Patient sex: M
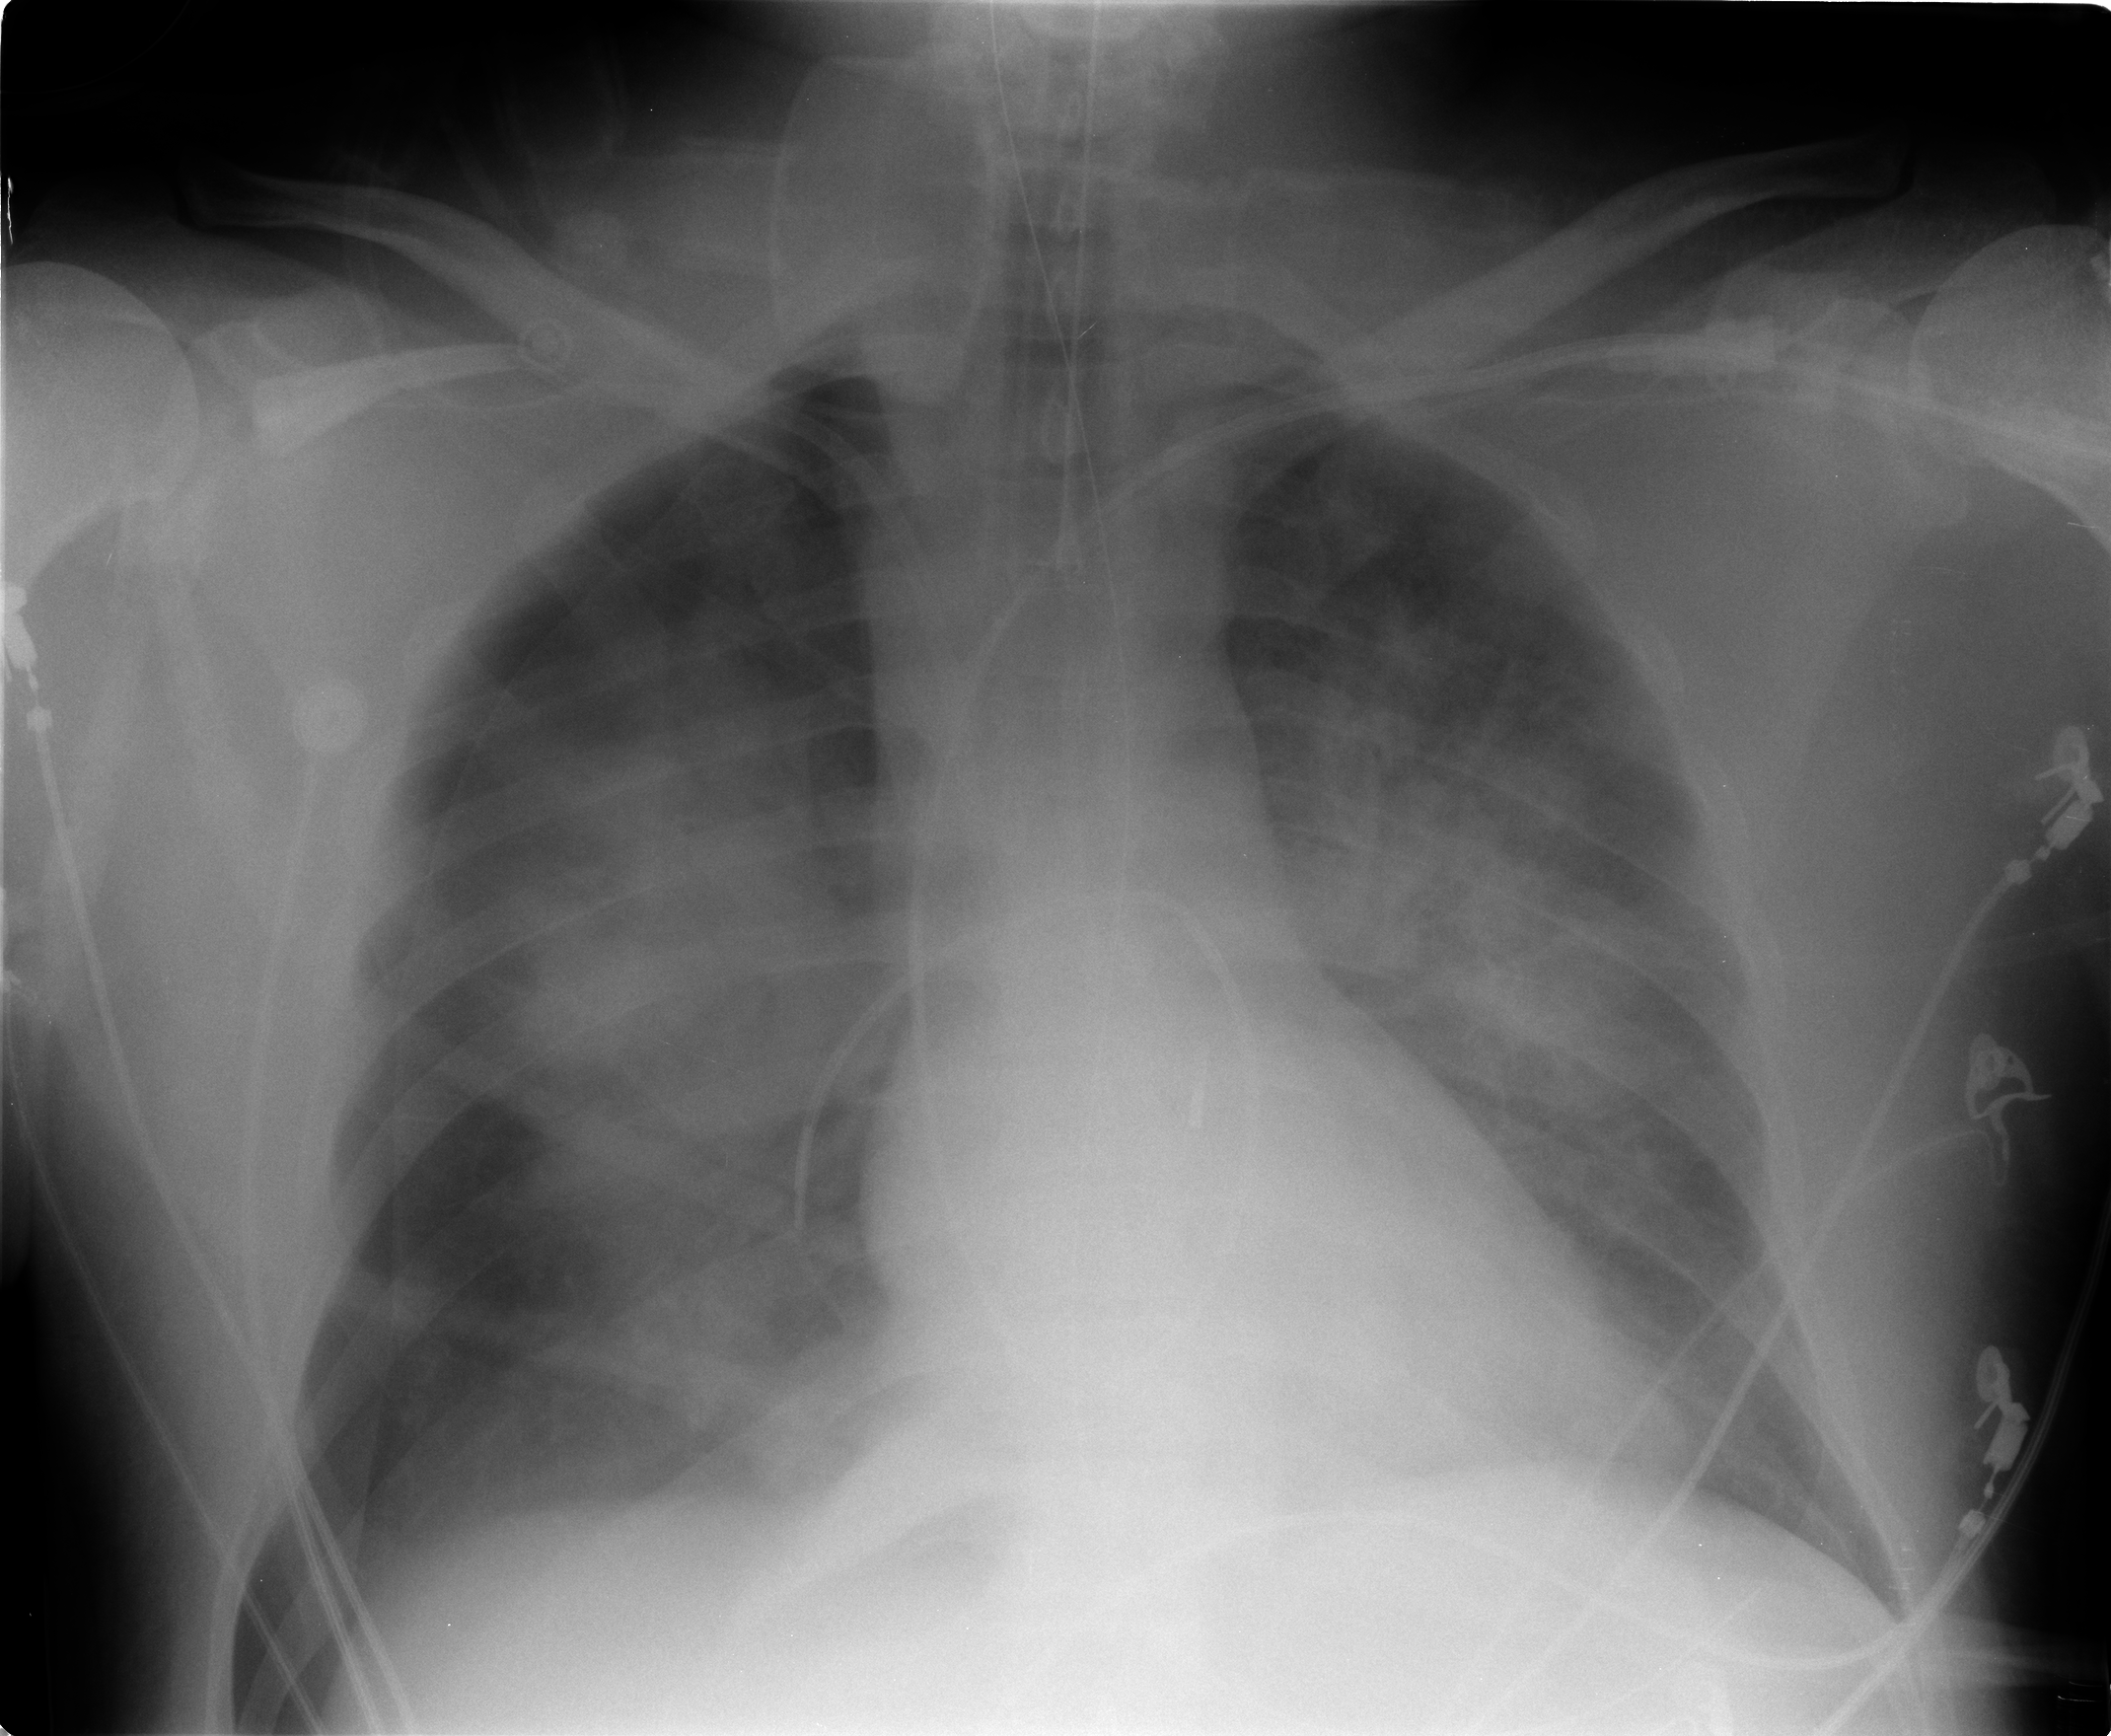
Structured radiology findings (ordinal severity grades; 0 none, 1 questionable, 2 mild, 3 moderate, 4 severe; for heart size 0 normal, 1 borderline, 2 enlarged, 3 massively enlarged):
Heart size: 0
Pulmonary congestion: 1
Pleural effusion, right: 0
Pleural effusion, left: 0
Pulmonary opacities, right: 3
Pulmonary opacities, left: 3
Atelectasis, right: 3
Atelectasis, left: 3